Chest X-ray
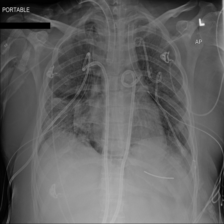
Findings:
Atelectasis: negative
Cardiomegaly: negative
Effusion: negative
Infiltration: positive
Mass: negative
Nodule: negative
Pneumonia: negative
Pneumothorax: negative
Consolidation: negative
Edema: negative
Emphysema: negative
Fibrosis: negative
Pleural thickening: negative
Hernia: negative